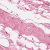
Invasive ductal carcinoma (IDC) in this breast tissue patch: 0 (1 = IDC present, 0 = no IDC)